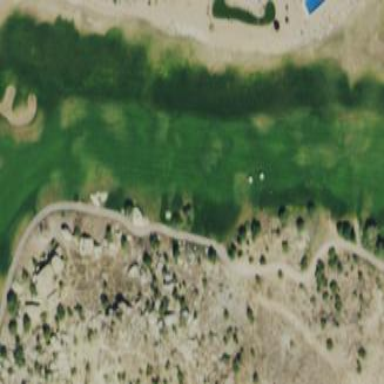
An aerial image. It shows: Golf fairway surrounded by grass.